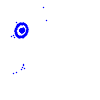
Particle: electron